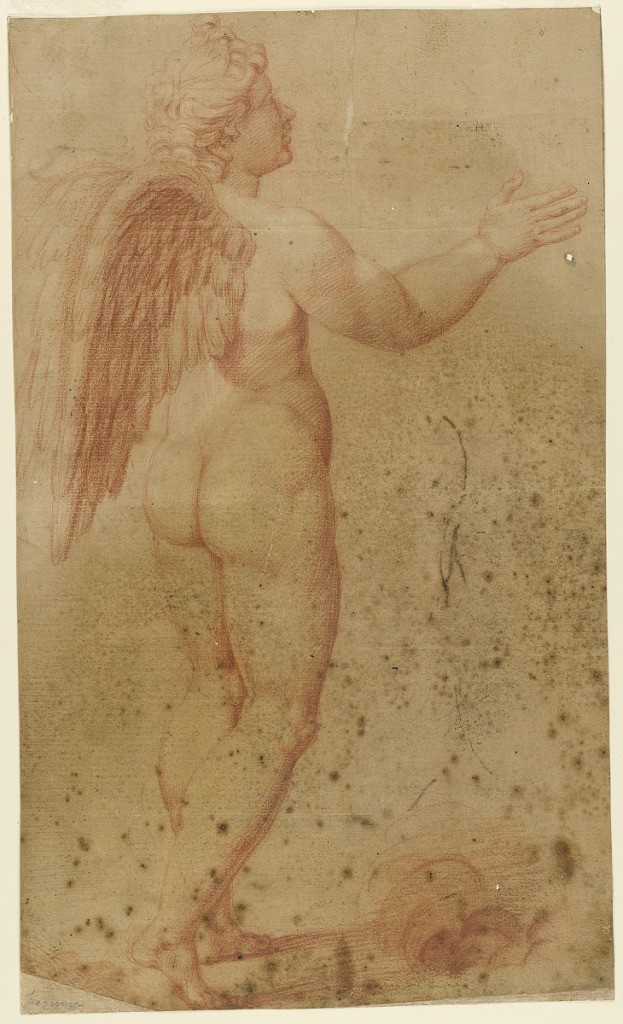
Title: Cupid from Amor Arguing with Zeus, After Raphael
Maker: Raphael, Italian, 1483–1520
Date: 1550–1600
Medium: Red crayon on paper
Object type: Drawing
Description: Standing figure of cupid facing right. Copy of Cupid from the fresco, "Armor Arguing with Zeus."